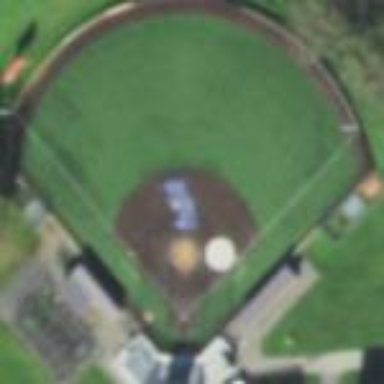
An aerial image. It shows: Softball pitch for leisure sports.